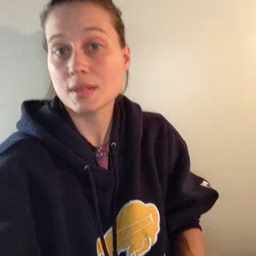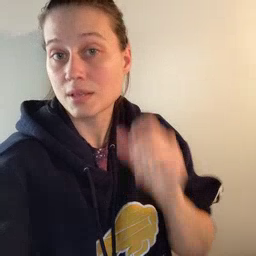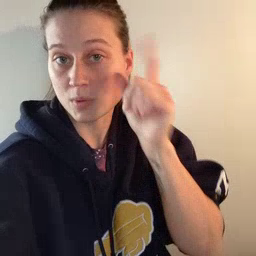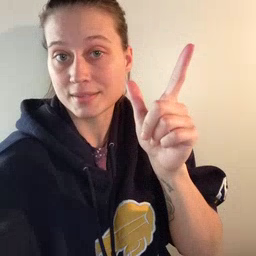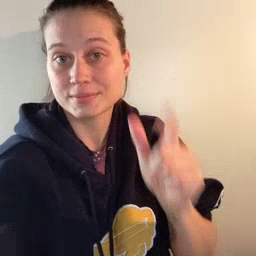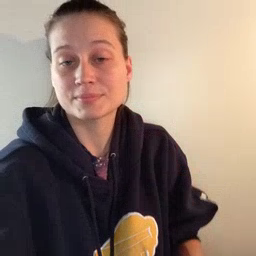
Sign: awake